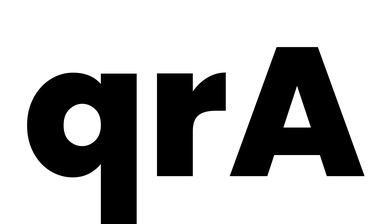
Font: Poppins-ExtraBold